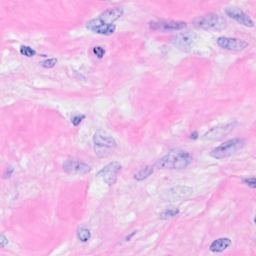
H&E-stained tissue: Breast